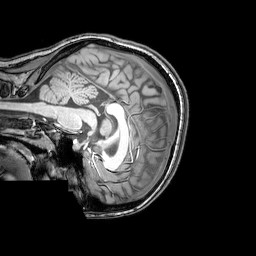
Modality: T1w
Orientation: sagittal
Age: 23
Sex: female
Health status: healthy
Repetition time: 0.081 s
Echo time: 0.037 s